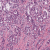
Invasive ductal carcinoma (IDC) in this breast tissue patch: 1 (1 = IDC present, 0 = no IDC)